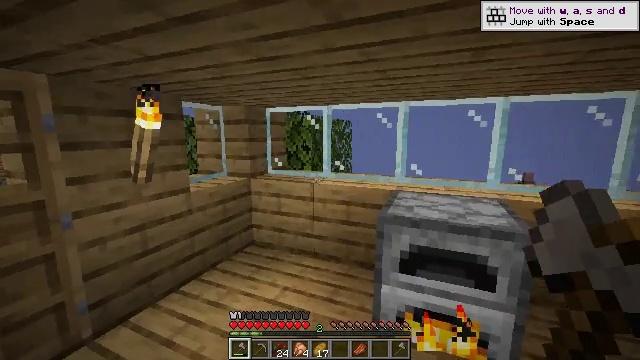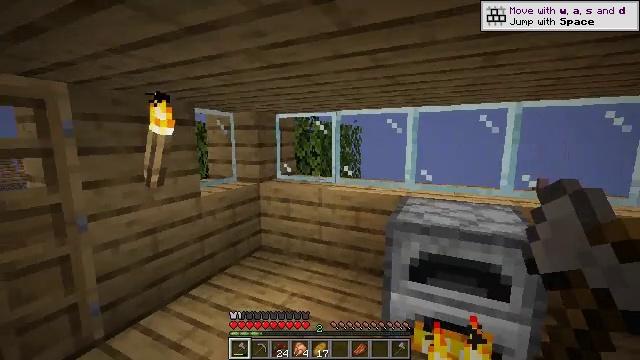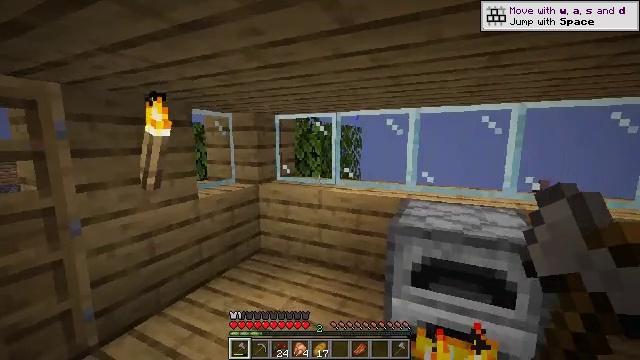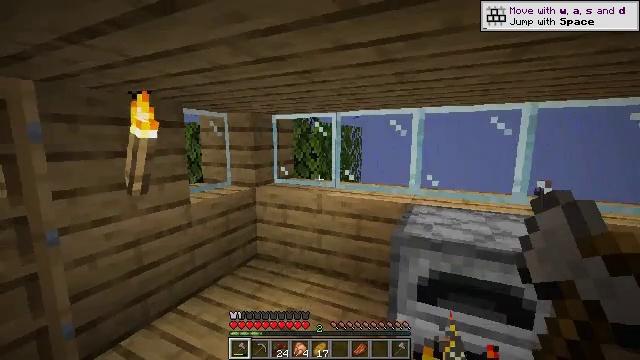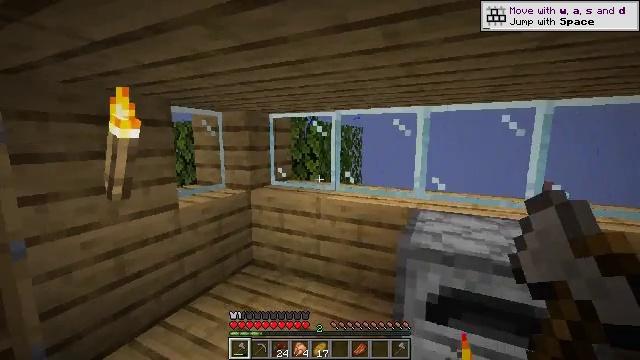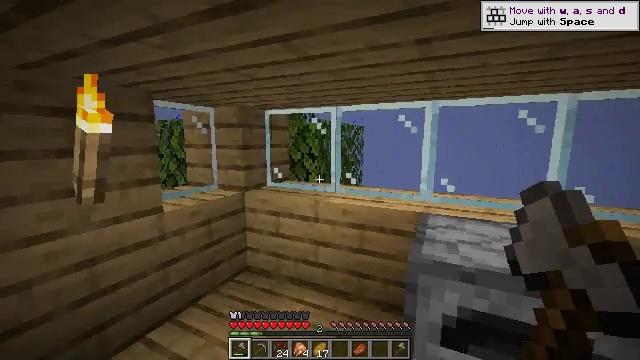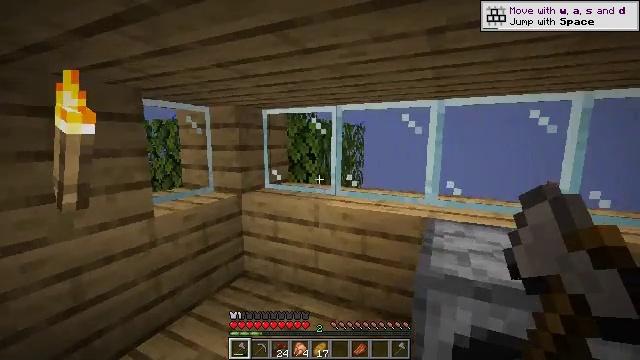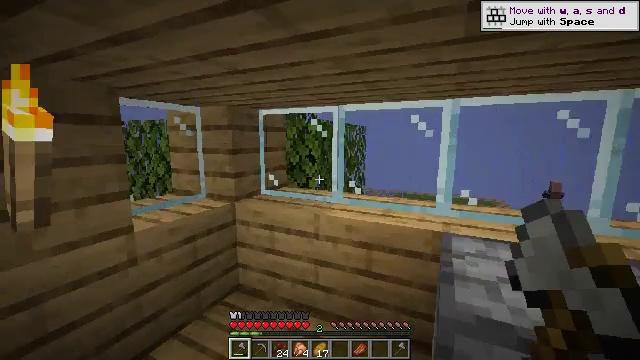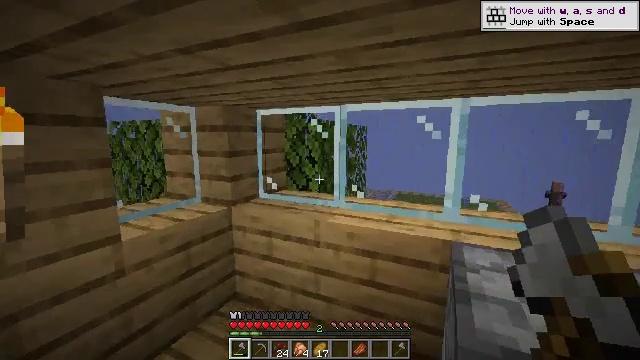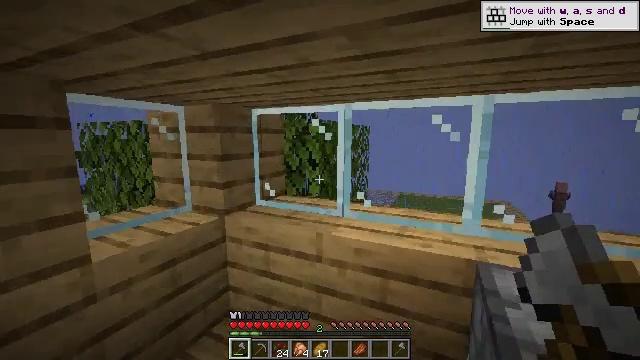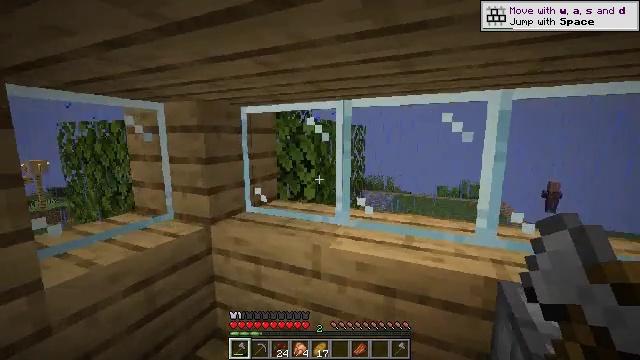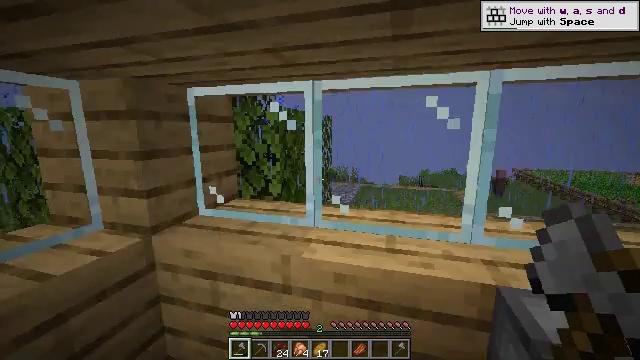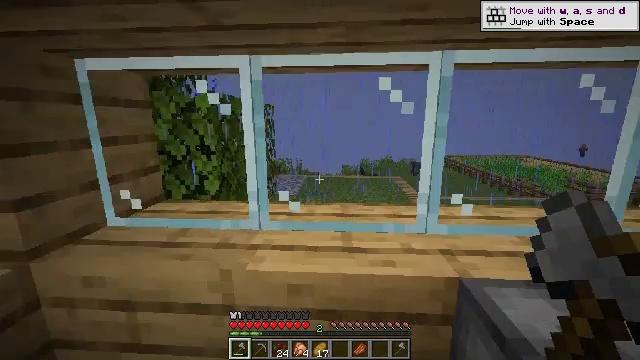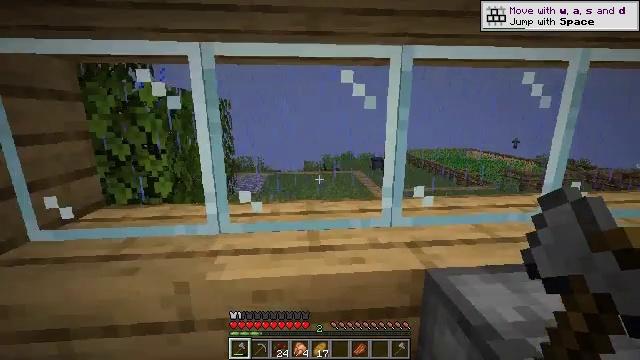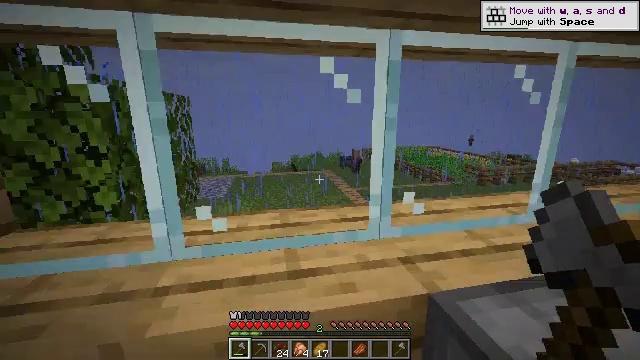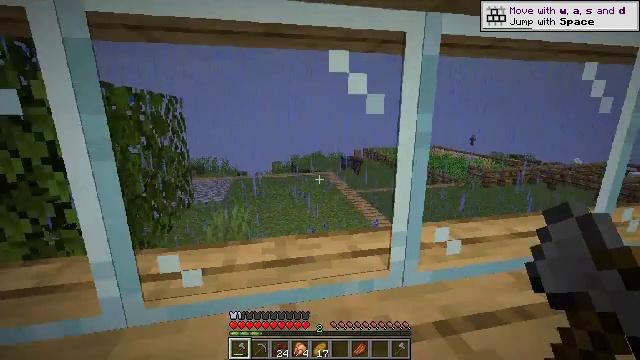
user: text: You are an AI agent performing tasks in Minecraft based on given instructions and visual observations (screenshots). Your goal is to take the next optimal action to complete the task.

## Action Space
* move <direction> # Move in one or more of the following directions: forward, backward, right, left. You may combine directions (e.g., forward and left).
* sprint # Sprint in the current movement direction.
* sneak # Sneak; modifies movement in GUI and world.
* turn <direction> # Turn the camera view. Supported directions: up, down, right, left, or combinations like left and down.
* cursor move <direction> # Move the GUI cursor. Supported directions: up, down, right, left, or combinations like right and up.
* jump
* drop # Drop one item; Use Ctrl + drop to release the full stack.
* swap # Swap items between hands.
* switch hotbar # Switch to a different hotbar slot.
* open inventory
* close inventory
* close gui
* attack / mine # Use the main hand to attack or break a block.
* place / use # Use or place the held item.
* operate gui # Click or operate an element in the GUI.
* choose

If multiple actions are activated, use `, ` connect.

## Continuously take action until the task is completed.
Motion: motion action
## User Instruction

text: Collect the attached pumpkin stem.
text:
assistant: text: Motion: turn left and up, attack / mine
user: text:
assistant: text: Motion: move forward, attack / mine
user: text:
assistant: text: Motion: move forward, attack / mine
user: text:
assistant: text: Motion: move forward, attack / mine
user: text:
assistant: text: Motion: move forward, attack / mine
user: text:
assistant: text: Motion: move forward, attack / mine
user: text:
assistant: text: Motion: move forward, attack / mine
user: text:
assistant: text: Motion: move forward, attack / mine
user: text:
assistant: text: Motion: move forward, attack / mine
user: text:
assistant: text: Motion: move forward, turn right, attack / mine
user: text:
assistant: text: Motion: move forward, turn right and down, attack / mine
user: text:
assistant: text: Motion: move forward, turn right and down, attack / mine
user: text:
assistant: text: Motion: move forward, turn right, attack / mine
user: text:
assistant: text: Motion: move forward, turn right, attack / mine
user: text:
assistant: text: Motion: move forward, attack / mine
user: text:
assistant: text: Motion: move forward, attack / mine
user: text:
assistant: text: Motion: move forward, attack / mine
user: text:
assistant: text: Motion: attack / mine
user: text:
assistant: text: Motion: attack / mine
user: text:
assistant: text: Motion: attack / mine
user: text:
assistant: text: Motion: attack / mine
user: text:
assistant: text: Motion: attack / mine
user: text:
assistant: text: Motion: attack / mine
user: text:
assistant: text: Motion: attack / mine
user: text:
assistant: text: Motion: attack / mine
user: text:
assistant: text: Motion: attack / mine
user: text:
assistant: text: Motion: attack / mine
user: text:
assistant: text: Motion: attack / mine
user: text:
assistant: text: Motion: attack / mine
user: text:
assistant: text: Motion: attack / mine